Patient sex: M
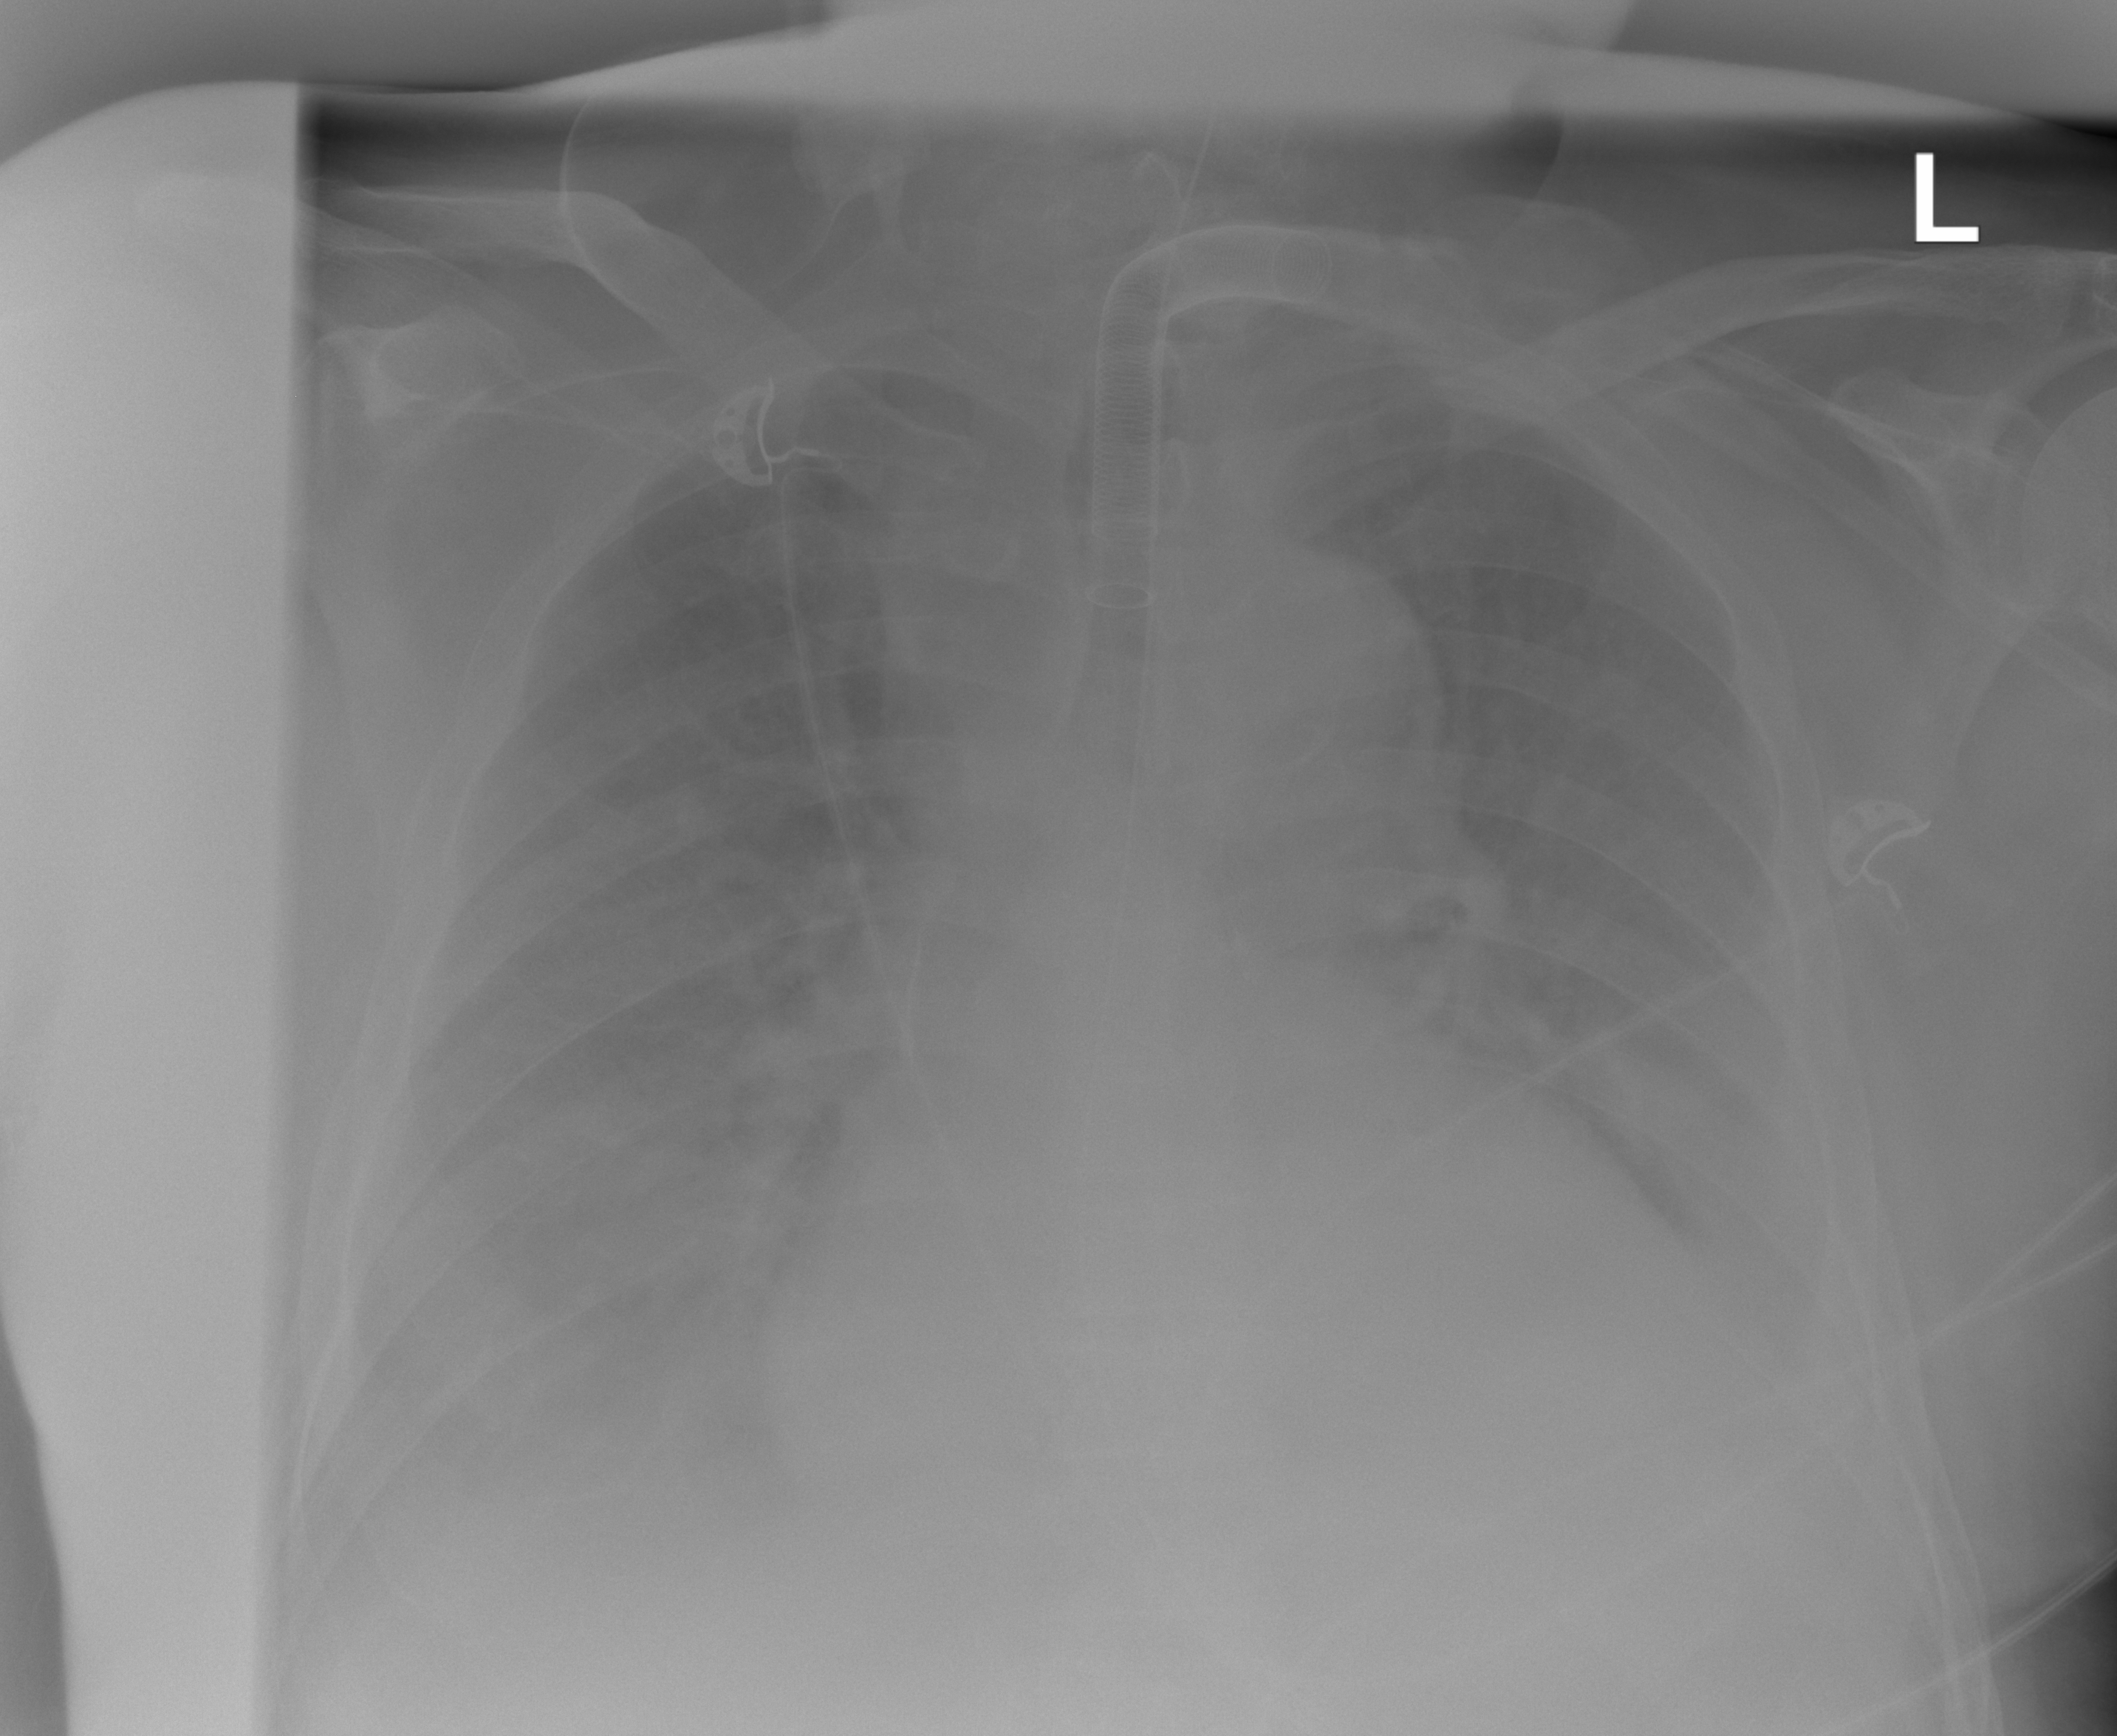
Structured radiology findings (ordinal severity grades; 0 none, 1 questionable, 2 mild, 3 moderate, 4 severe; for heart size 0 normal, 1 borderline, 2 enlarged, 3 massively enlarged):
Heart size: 2
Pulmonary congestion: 3
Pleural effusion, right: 3
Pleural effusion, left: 3
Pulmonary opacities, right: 2
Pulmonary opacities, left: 2
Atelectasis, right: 2
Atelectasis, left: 2